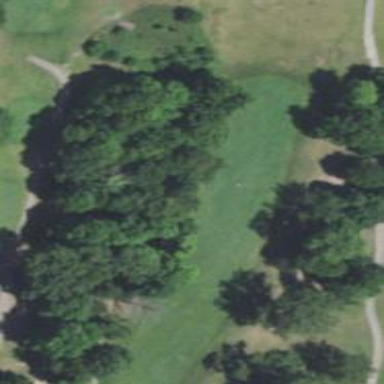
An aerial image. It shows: Golf fairway surrounded by grass.